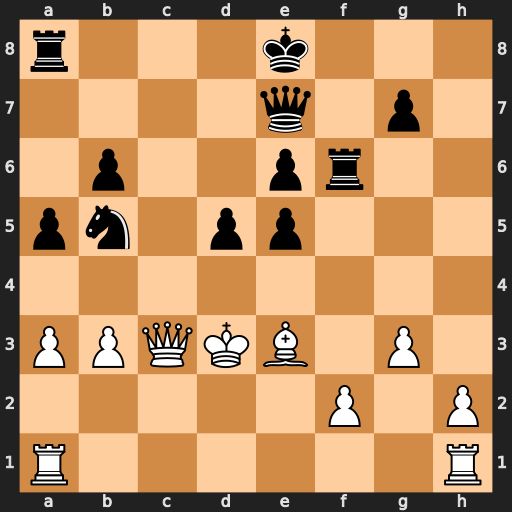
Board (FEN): r3k3/4q1p1/1p2pr2/pn1pp3/8/PPQKB1P1/5P1P/R6R
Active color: w
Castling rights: q
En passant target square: -
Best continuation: Qc6+ Kf7 Qxa8 e4+ Ke2